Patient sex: F
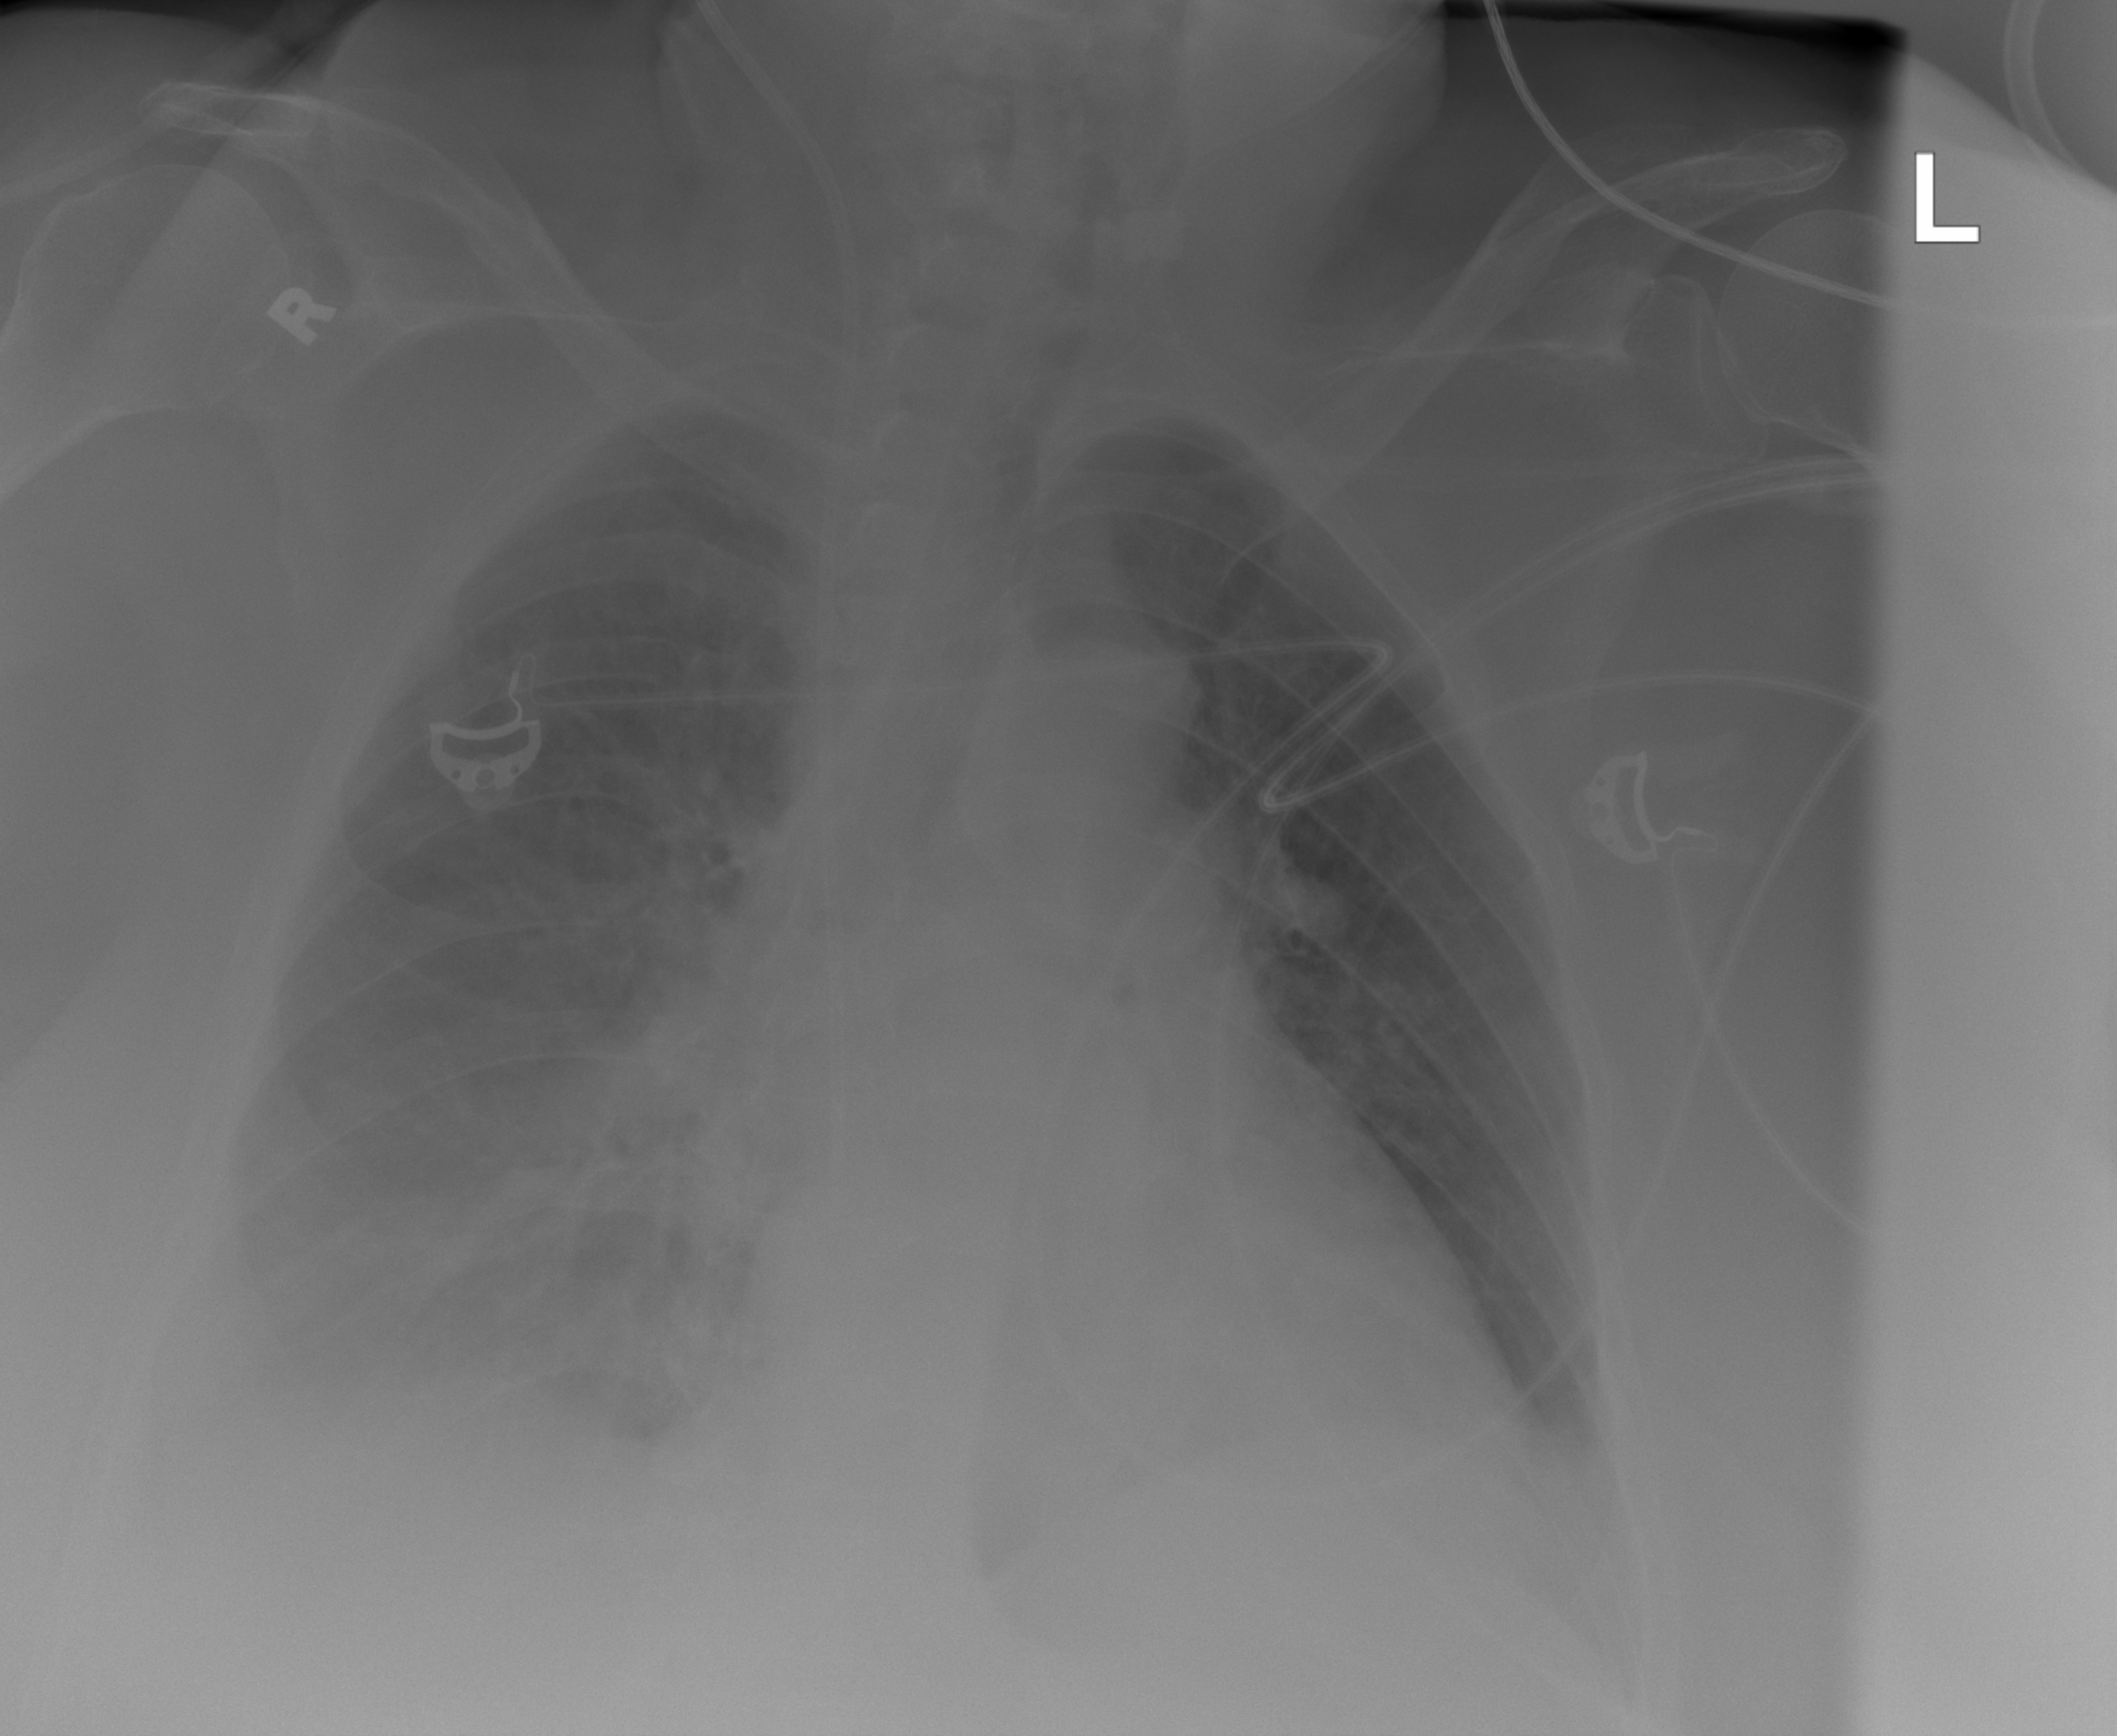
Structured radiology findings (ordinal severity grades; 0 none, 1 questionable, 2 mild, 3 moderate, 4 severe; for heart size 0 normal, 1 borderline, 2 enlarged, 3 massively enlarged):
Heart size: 0
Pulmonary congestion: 0
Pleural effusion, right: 2
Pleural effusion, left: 2
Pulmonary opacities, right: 2
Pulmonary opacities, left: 0
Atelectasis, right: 2
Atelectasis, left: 2